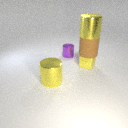
large yellow metal cylinder above small yellow rubber cube